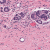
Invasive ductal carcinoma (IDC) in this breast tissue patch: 0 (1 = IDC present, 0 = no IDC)